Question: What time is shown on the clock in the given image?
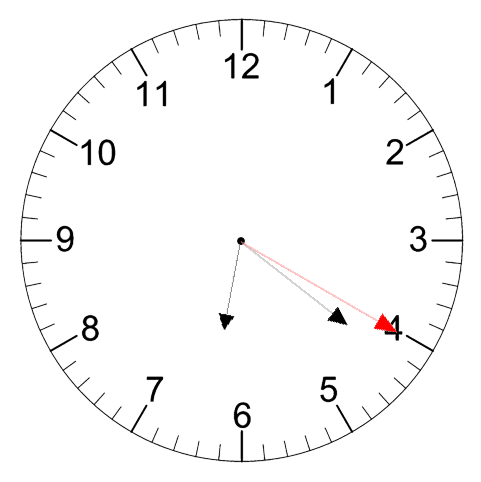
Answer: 06:21:20